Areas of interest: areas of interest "Amusement Park"
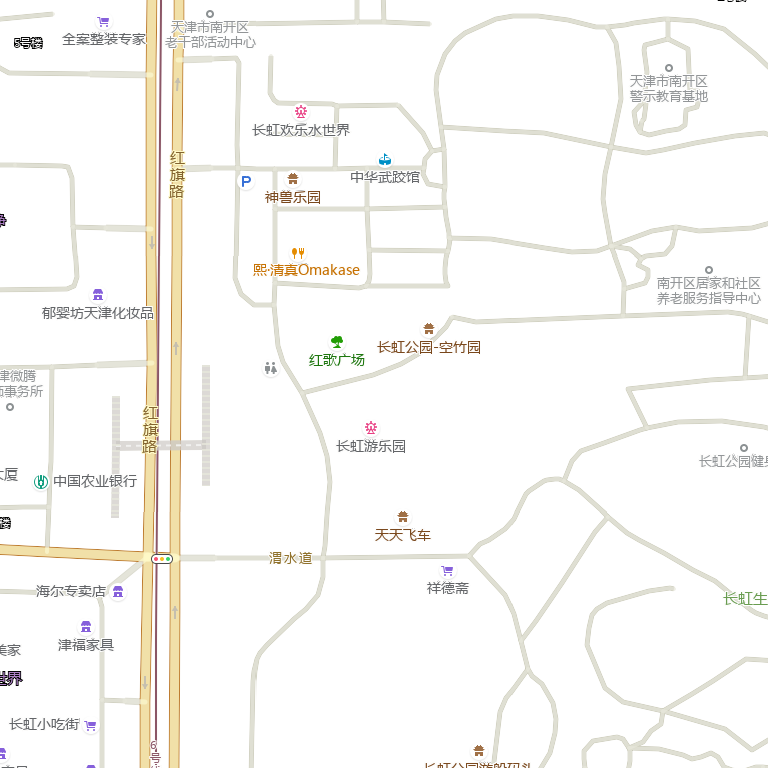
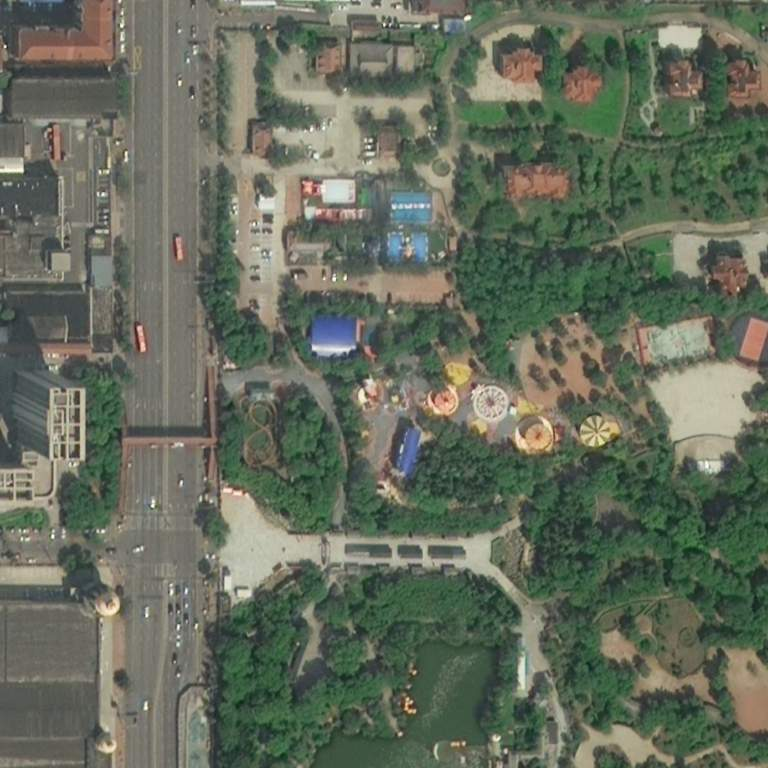